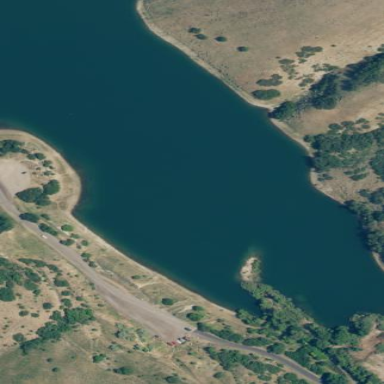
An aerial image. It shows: Reservoir of water.